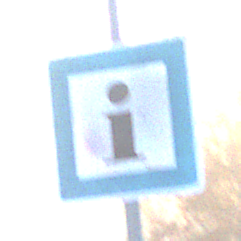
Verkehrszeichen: Informationsstelle
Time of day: Dawn
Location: Outdoor (Nature)
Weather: Clear
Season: NotSpecified
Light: Natural